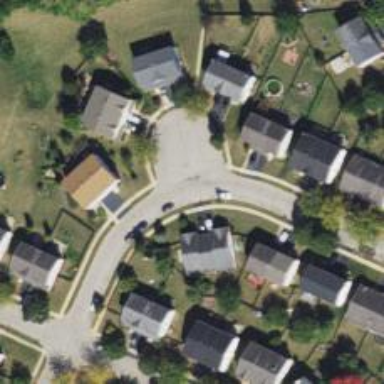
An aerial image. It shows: Residential road.